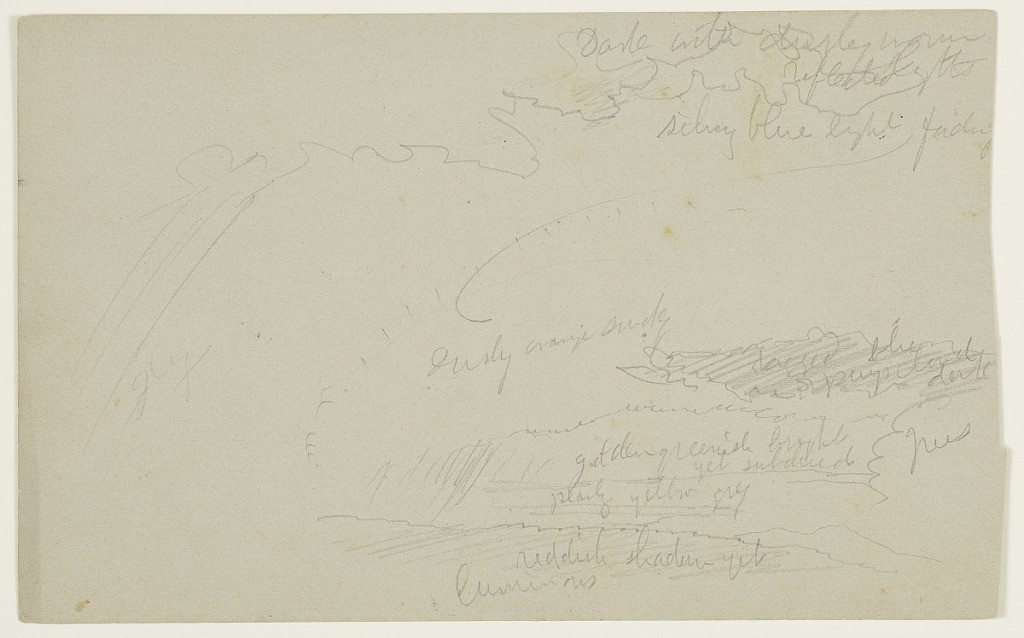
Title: Rain in the Mountains
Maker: Frederic Edwin Church, American, 1826–1900
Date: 1860–1880
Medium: Graphite on gray wove paper; verso: graphite
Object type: Drawing
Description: Atmosphere and landscape sketch showing a view of a rainstorm over a mountainous landscape, likely in the Hudson River Valley. At upper left, a loosely defined cloud pours rain in diagonal streaks. At center, a dotted line curves from lower left to upper right, possibly delineating the boundary between falling water and sunlight. In the distance at lower right, a dark, shaded cloud is visible in front of a line of rainclouds that emit rain in a shower and lower center, above a wooded mountain ridge. Nearby trees and a distant mountain are included at lower right.

Verso: Atmosphere and landscape sketch showing a loosely rendered view of low-lying clouds above a rolling landscape. At center, several puffy clouds hang above a long and low bank of clouds that, itself, is just above a slightly undulating landscape.